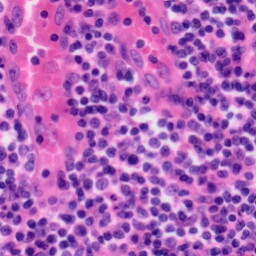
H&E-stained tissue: Tonsil